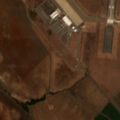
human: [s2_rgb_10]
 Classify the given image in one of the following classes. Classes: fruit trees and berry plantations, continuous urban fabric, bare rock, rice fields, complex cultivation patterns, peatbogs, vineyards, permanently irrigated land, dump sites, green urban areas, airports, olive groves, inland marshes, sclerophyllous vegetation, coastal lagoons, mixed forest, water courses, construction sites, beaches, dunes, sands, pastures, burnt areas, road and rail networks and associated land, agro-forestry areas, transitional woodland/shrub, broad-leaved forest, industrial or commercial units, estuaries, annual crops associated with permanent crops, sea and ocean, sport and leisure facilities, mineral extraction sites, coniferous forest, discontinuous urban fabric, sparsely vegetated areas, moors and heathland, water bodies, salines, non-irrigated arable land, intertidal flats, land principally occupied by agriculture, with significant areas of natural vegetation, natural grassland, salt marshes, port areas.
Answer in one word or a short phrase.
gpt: airports, non-irrigated arable land, permanently irrigated land, olive groves